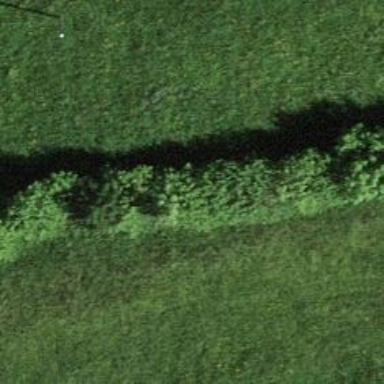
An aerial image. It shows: Mixed leaf-type row of trees.